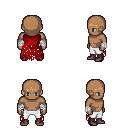
a pixel art fantasy rpg character, male body template, human, dark skin, red tattered cape, white pants, plain hairstyle, white cloth bandages, maroon shoes, four views (front, back, left, right), 2x2 character sprite sheet, small pixel art, hard edges, no anti-aliasing